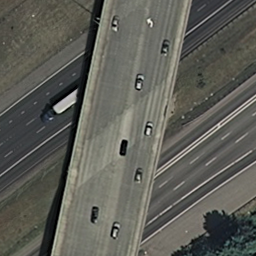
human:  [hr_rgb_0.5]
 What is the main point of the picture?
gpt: overpass